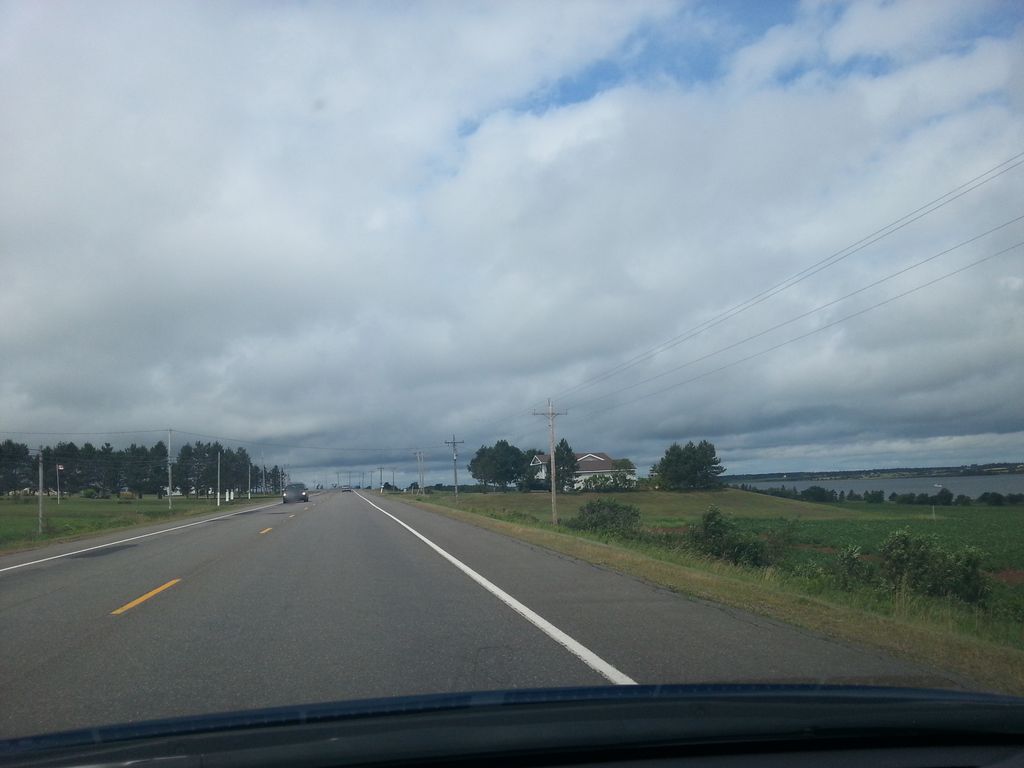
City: charlottetown